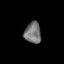
Tissue: lung
Cell type: Epithelial cells
Senescence score: 0.2304
Nuclear area (px): 347
Mean DAPI intensity: 116.184